Aerial crown-view tile of a tropical tree (Barro Colorado Island, Panama), acquired 20241014:
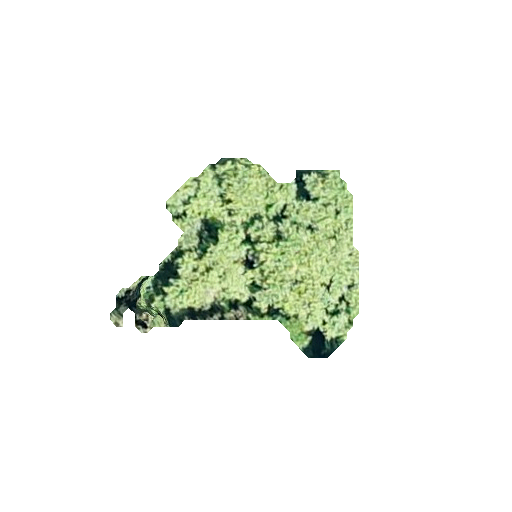
Species: Alseis blackiana
GBIF accepted scientific name: Alseis blackiana
Crown area: 48.252 m²